【题型】填空题　【知识点】平面几何　【难度】easy
如图, 在 $\triangle ABC$ 中, 点 $G$ 为 $ABC$ 的重心, 过点 $G$ 作 $DE//AC$ 分别交边 $AB$、$BC$ 于点 $D$、$E$, 过点 $D$ 作 $DF//BC$ 交 $AC$ 于点 $F$, 如果 $DF=4$, 那么 $BE$ 的长为 \underline{\hspace{2cm}}。

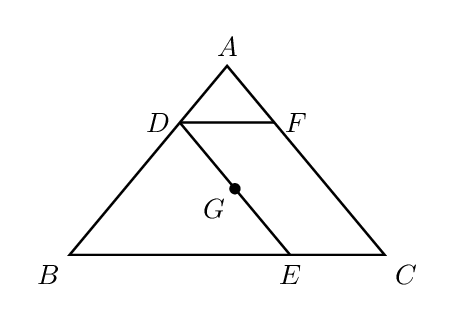
【解答】
解：连接 $BG$ 并延长交 $AC$ 于 $H$,

$\because G$ 为 $\triangle ABC$ 的重心,

$\therefore \frac{BG}{GH} = 2$,

$\because DE // AC$, $DF // BC$,

$\therefore$ 四边形 $DECF$ 是平行四边形,

$\therefore CE = DF = 4$,

$\because GE // CH$,

$\therefore \frac{BE}{CE} = \frac{BG}{GH} = 2$,

$\therefore BE = 8$。
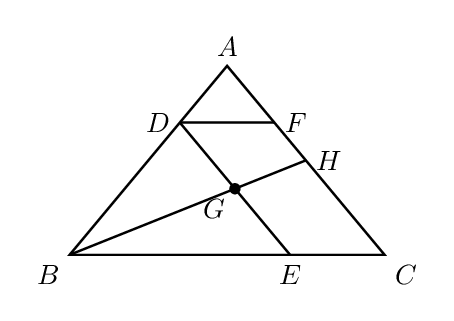